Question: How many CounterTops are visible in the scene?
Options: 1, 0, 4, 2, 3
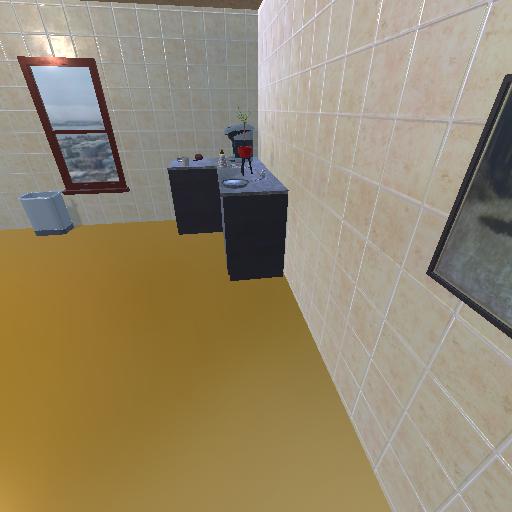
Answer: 1